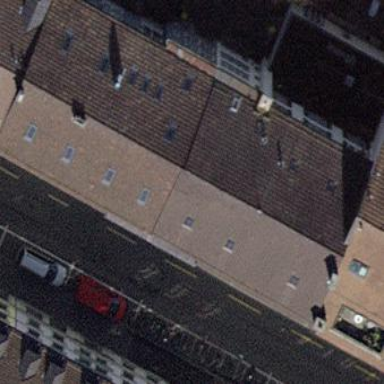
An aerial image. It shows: Apartments building with gabled roof oriented across.